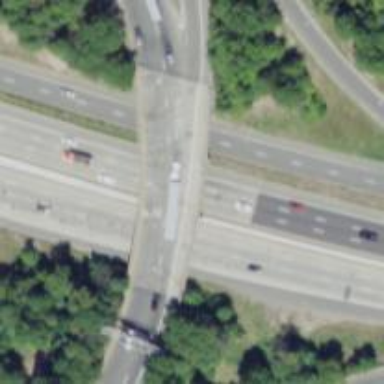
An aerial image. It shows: Interchange bridge on motorway link.